Question: I have 2 tables, 'Portfolio' and 'Transactions'. When you insert 'Transaction_Amount' value into the Transactions, the Portfolio should be updated too. Below is the table structure.

I created a Trigger so whenever I insert a value into the 'Transactions', the 'Portfolio' will be updated too.
Below is my MYSQL Trigger
'''
USE 'custom_sample';
DELIMITER $$
CREATE TRIGGER 'Transactions_AINS' AFTER INSERT ON 'Transactions' FOR EACH ROW
UPDATE Portfolio
SET Invest_Amount = Invest_Amount+Transactions.Transaction_Amount
where
Portfolio.idPortfolio = Transactions.idPortfolio
'''
However this didn't work. It says 'Unknown column Transactions.idPortfolio in where clause'
What is wrong with my script?
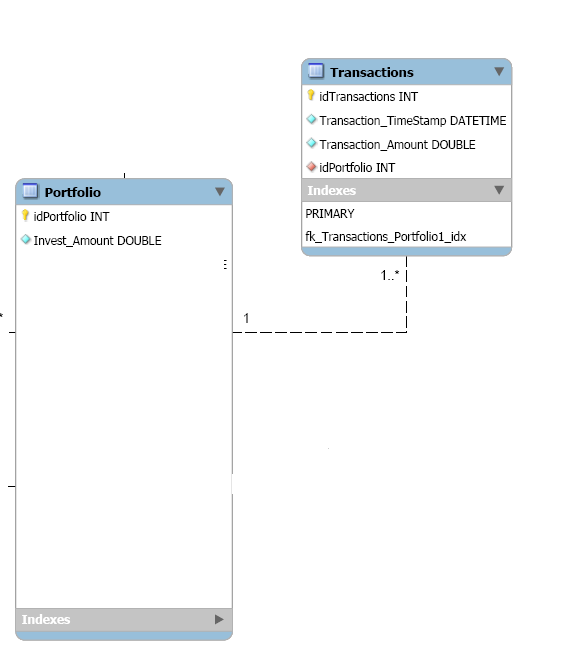
Answer: The record of the triggered table can be referenced by 'NEW' (or 'OLD' for the values before in case of an update) instead of the table name.
'''
CREATE TRIGGER 'Transactions_AINS' AFTER INSERT ON 'Transactions'
FOR EACH ROW
UPDATE Portfolio
SET Invest_Amount = Invest_Amount + NEW.Transaction_Amount
WHERE idPortfolio = NEW.idPortfolio
'''